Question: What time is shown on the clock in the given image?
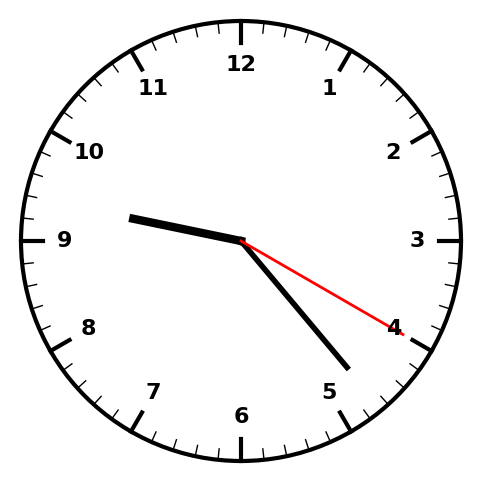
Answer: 09:23:20